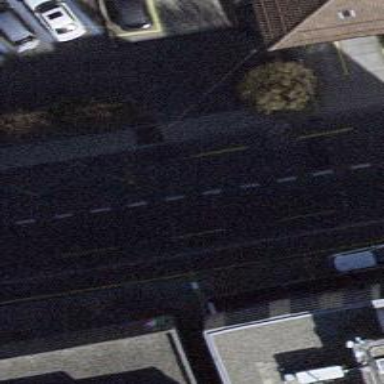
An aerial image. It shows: Bus stop with sheltered platform for public transport.